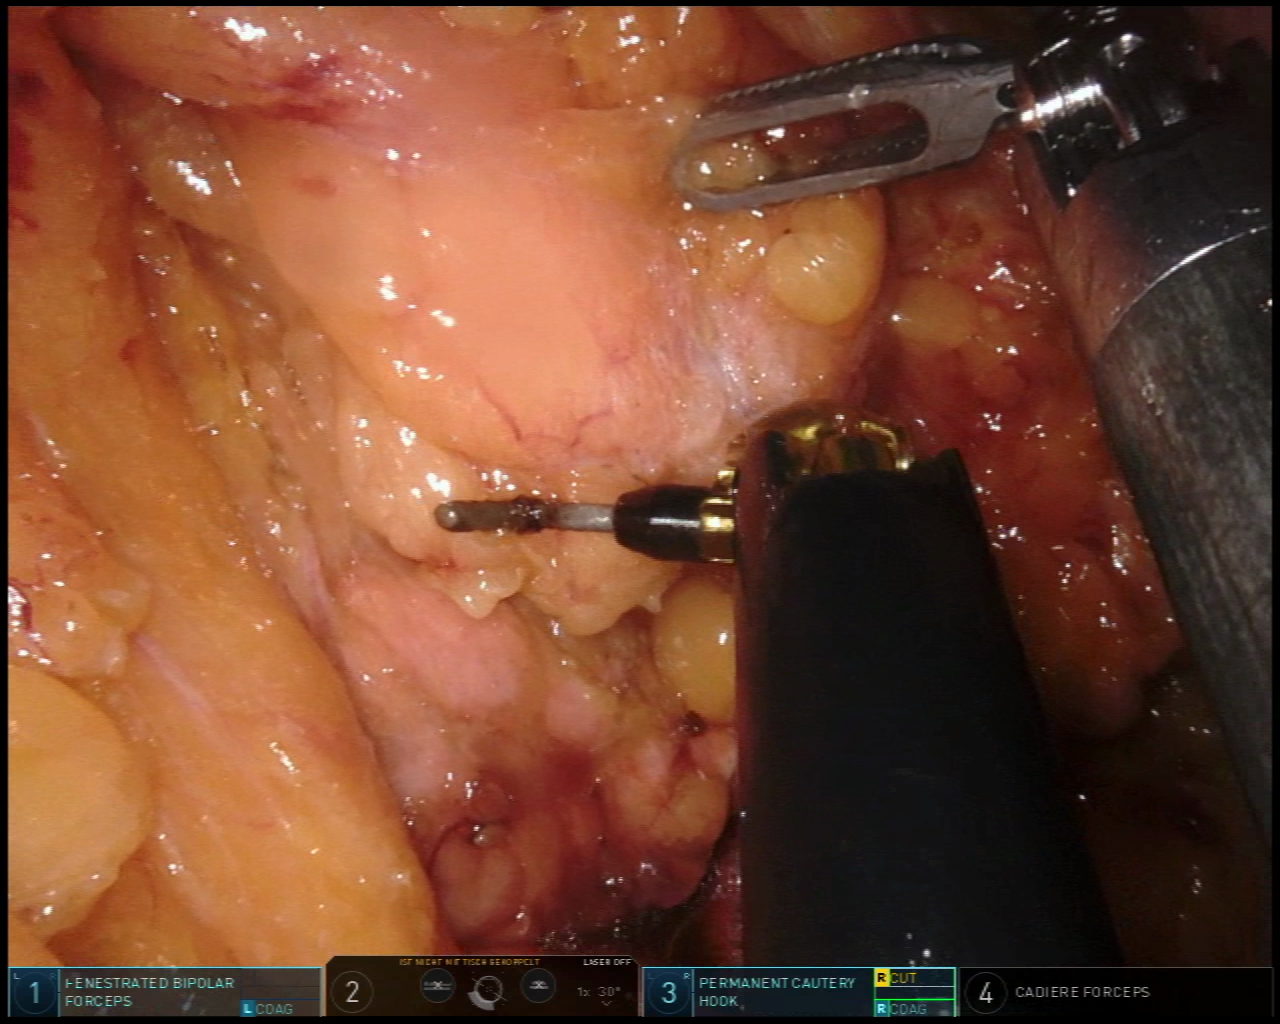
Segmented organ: pancreas
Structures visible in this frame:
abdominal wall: no
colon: no
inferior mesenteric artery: no
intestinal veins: no
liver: no
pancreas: yes
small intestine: no
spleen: no
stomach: no
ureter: no
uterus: no
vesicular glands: no